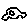
Label: car